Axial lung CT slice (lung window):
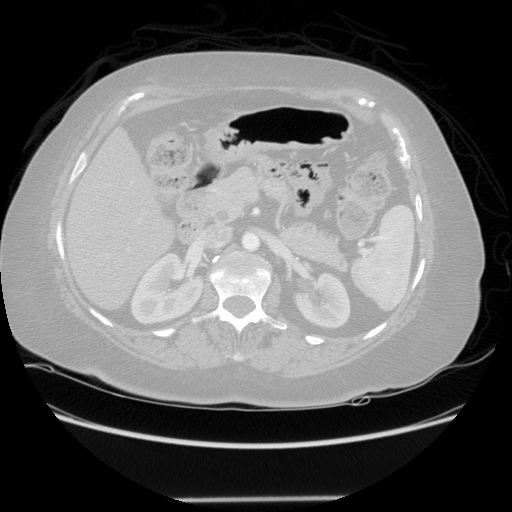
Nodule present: no